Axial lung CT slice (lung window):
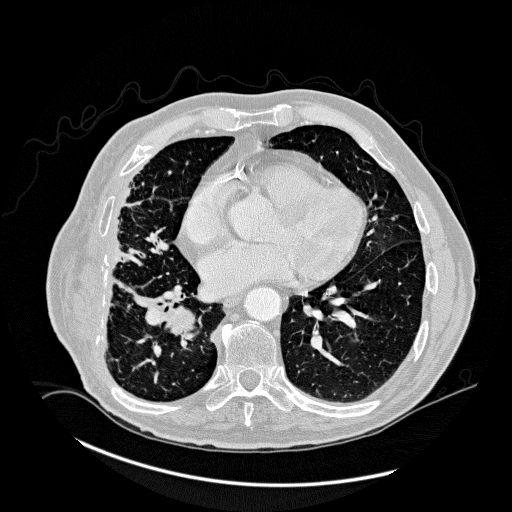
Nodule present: no